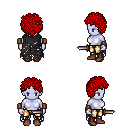
a pixel art fantasy rpg character, female body template, dark elf, purple skin, black tattered cape, gold greaves, red curly afro hairstyle, leather bracers, brown shoes, dagger, four views (front, back, left, right), 2x2 character sprite sheet, small pixel art, hard edges, no anti-aliasing